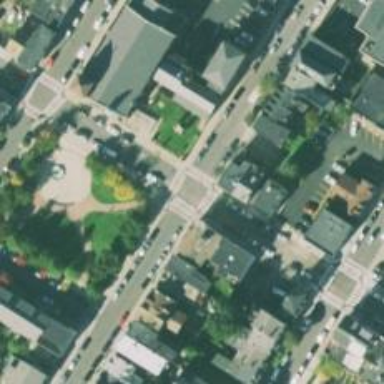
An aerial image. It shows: Junction.